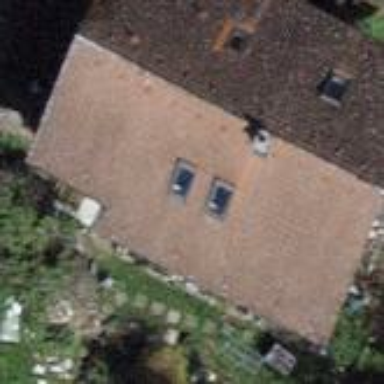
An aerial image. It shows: Building with tile roof.